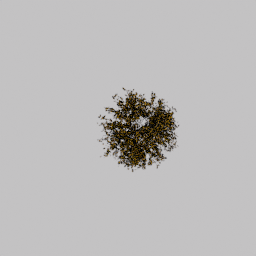
Label: nature